Question: I'm a newbie in Android after Googling I found if you want to call another activity you have to use
'Intent intent = new Intent(getBaseContext(), Activity_Name.class);'
'//if Any Extra'
'//intent.putExtra("", "");'
'intent.putExtra("EmpID", EmpID);'
'startActivity(intent);' '
Now this is a standard approach but if you refer to the image. I'm lopping almost 20 times in the ListView (Activity1).

Now what I belive that this keeps adding again and again as my app crashes later on without any proper reason and not at any particular location.
I have the on the DataCollection Screens (Activity 2, 3,4)
Hence its a pure Waterfall approach.
Any suggestion. Should I add 'finish();' line in the last screen
'Intent intent = new Intent(getBaseContext(), Activity_Name.class);'
'//if Any Extra'
'//intent.putExtra("", "");'
'intent.putExtra("EmpID", EmpID);'
'startActivity(intent);'
'finish();' '
So that it dies and goes to the previous and that dies and goes to the previous. And later landing on the ListView.
Would that be a good approach. Or is there anything where I can just call another activity like this but the system should forget all the previous activity information.
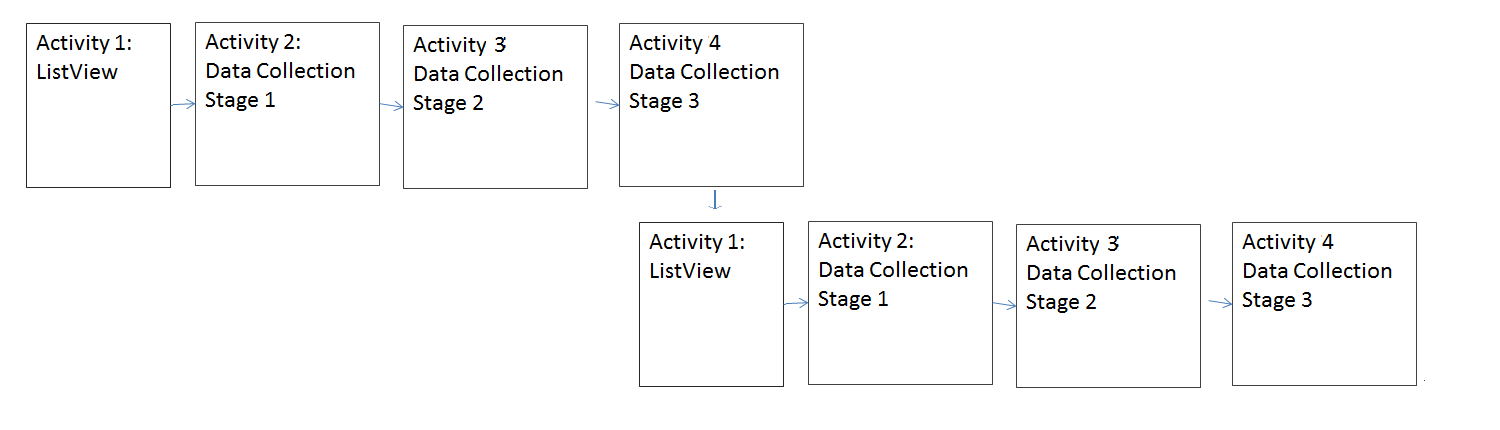
Answer: > Or is there anything where I can just call another activity like this
but the system should forget all the previous activity information
Have a look at Intent Flags, e.g.<URL>.